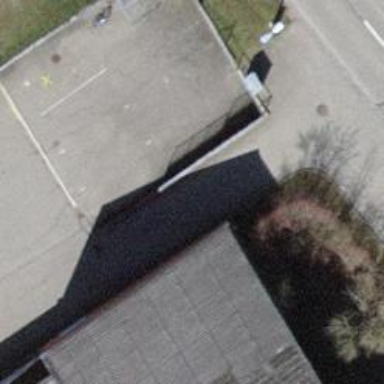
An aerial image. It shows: Disaster help point for emergencies.